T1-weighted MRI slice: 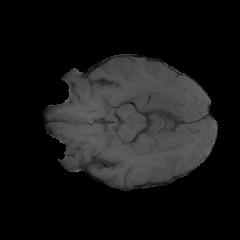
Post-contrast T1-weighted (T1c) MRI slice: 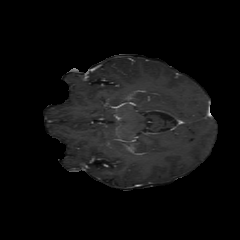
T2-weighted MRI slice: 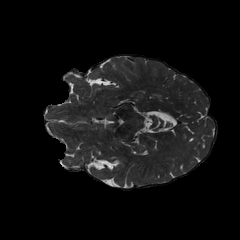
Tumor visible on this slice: no